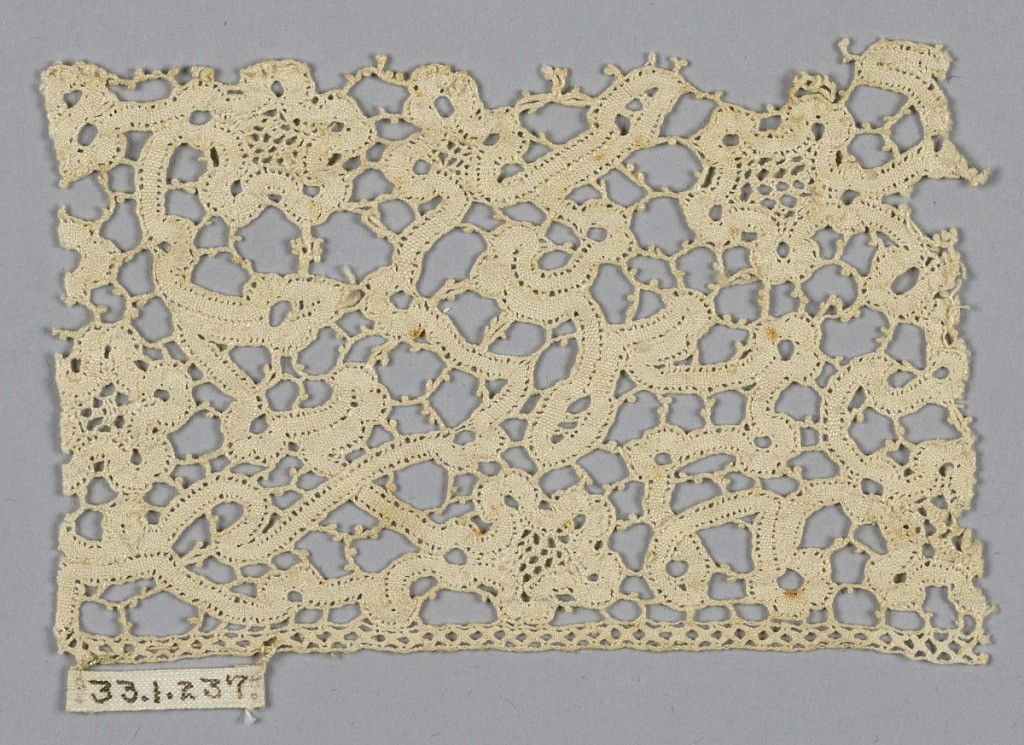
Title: Fragment
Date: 18th century
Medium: linen Technique: bobbin lace, continuous tape with bars added
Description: Scrolling tape pattern with connections.